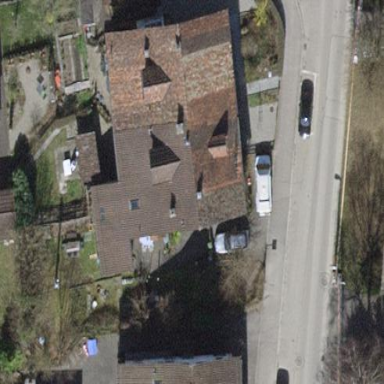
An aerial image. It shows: Building with gabled roof covered in roof tiles. The roof orientation is across the building.